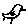
Label: bird